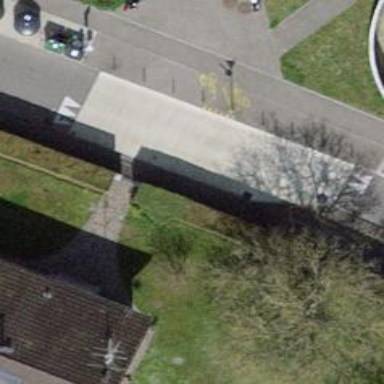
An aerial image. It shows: Asphalt sidewalk along cycleway.